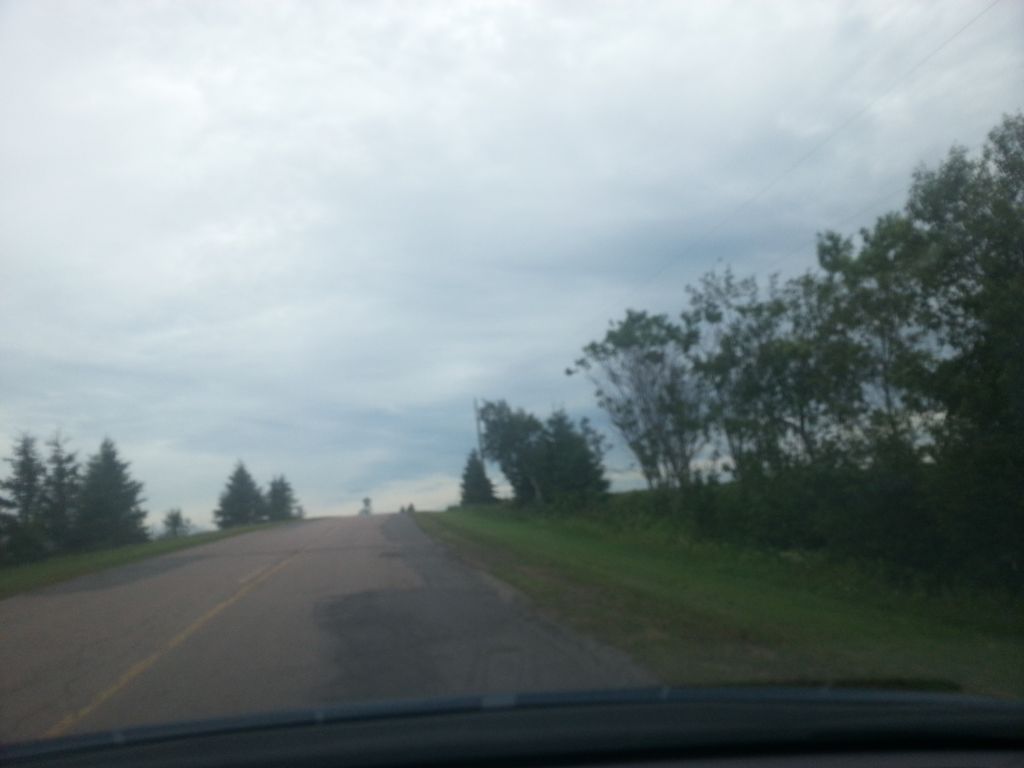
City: charlottetown